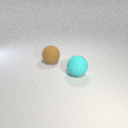
large brown rubber sphere to the left of large cyan rubber sphere